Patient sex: M
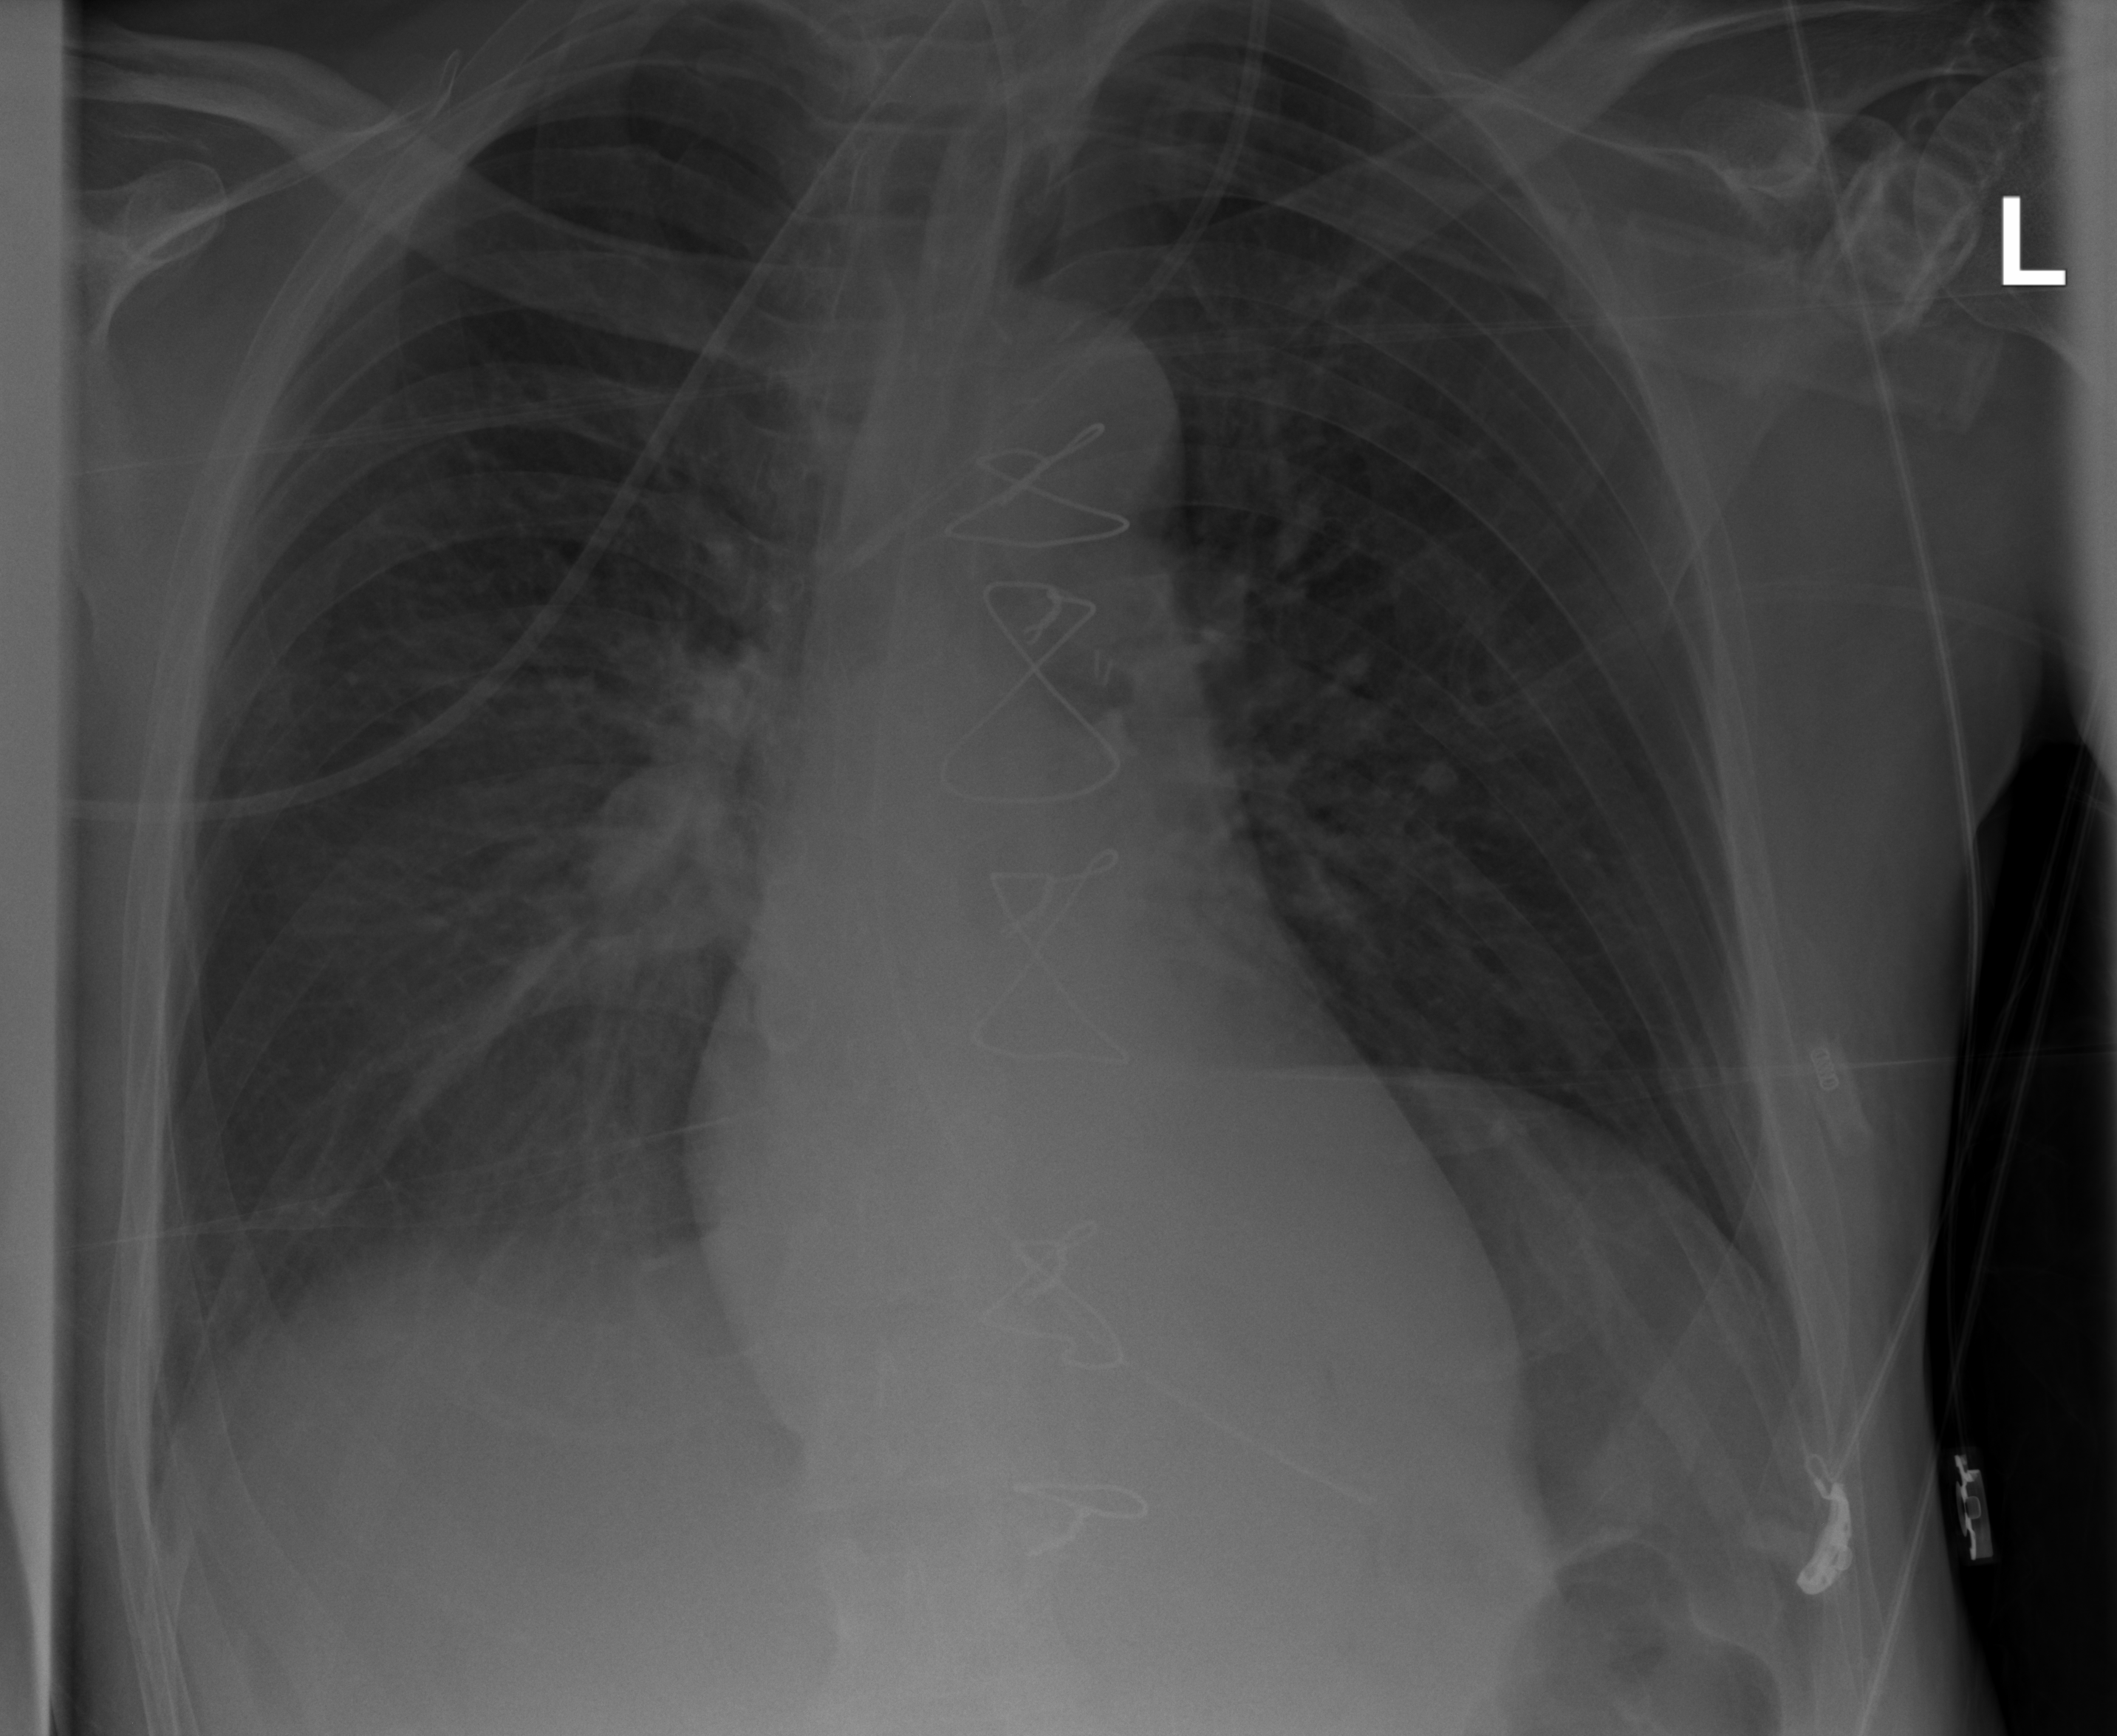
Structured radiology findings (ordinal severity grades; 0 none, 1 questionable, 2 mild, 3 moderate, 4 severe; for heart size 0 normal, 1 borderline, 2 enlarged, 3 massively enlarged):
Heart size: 0
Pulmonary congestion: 0
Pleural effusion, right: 2
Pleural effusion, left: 0
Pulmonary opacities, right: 0
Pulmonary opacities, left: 0
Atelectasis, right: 2
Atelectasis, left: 0